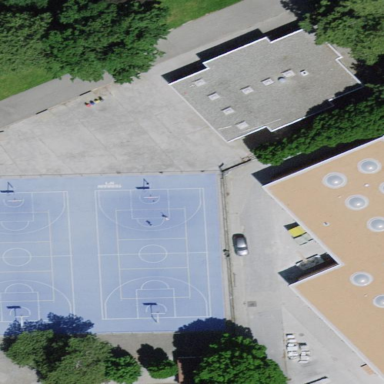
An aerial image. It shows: Basketball court on pitch.